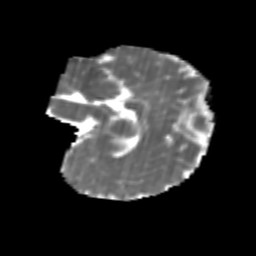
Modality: MD
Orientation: sagittal
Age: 6
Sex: female
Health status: healthy